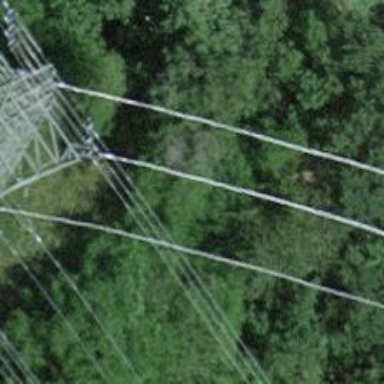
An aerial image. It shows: Lattice structure tower.